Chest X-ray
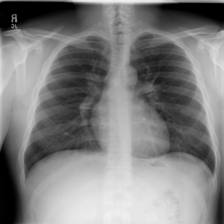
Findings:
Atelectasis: negative
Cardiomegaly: negative
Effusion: negative
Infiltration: negative
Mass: negative
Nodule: negative
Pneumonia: negative
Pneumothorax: negative
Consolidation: negative
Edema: negative
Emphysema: negative
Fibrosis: negative
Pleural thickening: negative
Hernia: negative